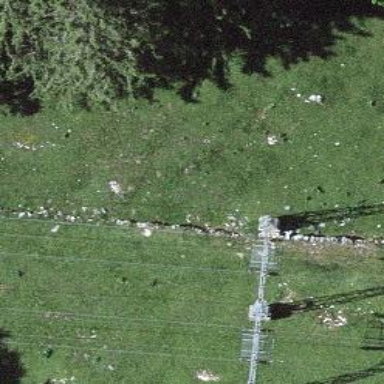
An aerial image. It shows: Pylon used for aerialway.